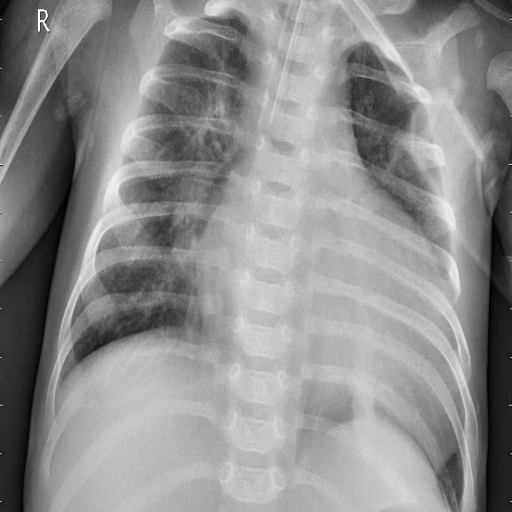
Finding: PNEUMONIA